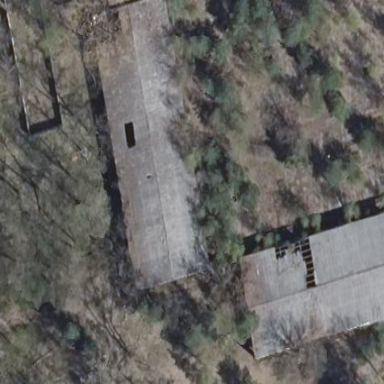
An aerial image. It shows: Partly ruinous building in state of ruins.